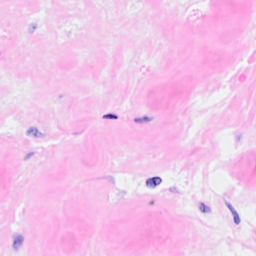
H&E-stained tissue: Breast